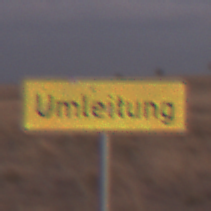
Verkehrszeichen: Umleitungsankuendigung
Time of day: SunriseSunset
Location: Outdoor (Nature)
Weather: PartlyCloudy
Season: NotSpecified
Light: Natural